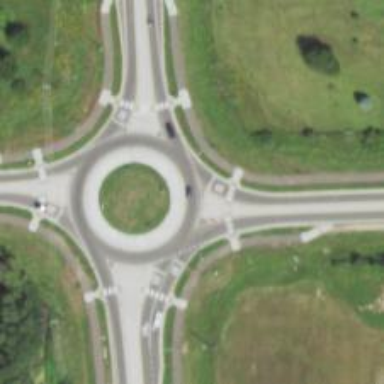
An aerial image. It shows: Secondary road with asphalt surface leading to roundabout junction.